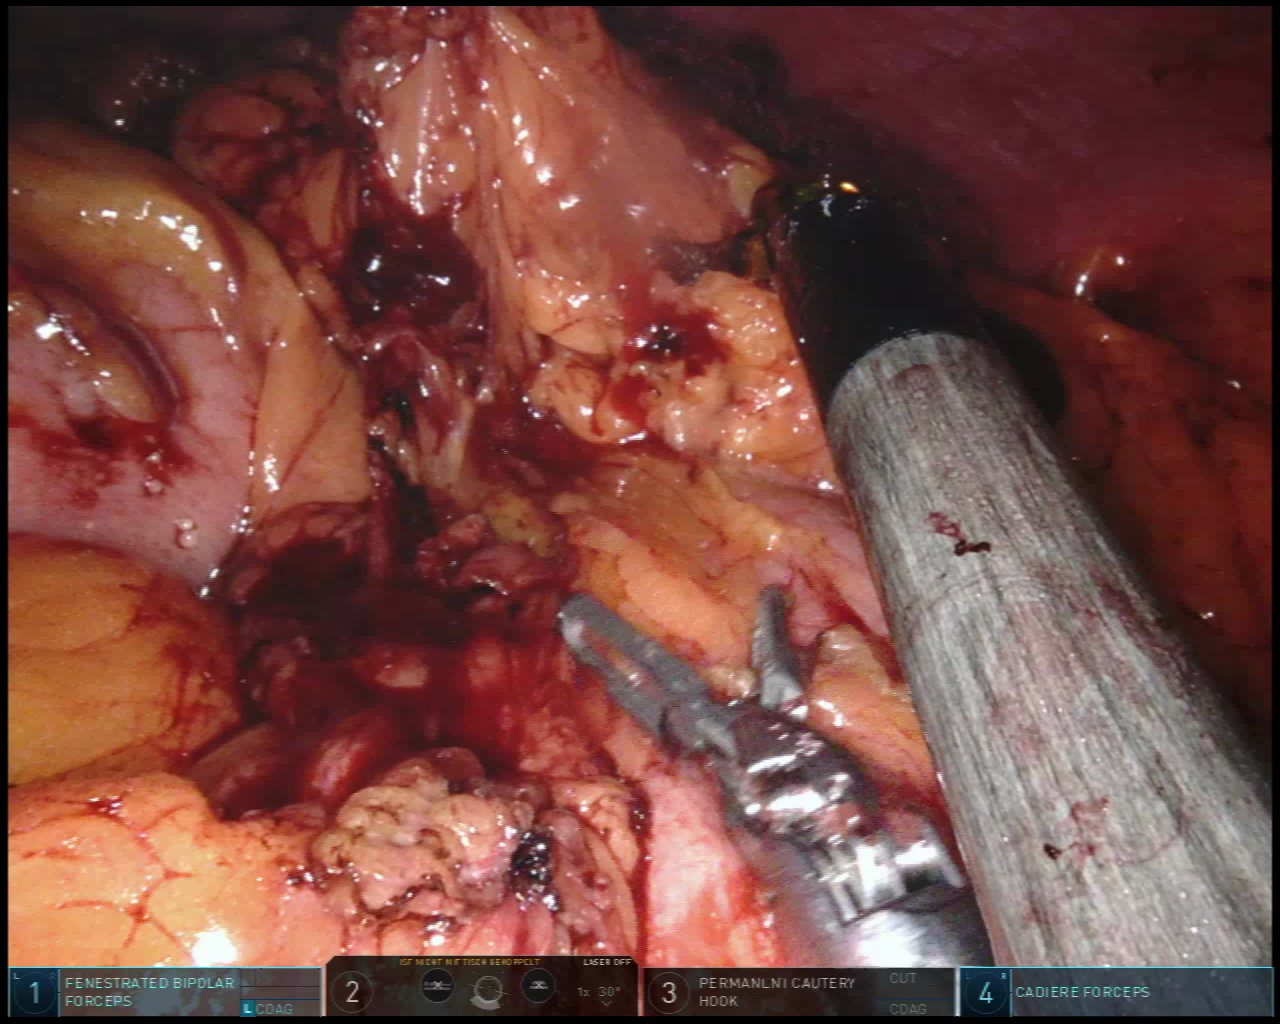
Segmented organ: stomach
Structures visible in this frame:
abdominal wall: yes
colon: yes
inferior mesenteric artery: no
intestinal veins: no
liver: no
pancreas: no
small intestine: no
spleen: no
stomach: yes
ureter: no
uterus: no
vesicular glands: no